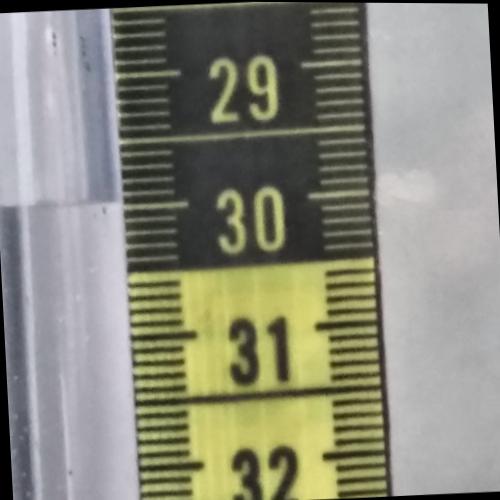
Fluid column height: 30.0 cm